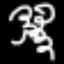
Label: squiggle